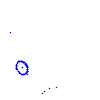
Particle: proton